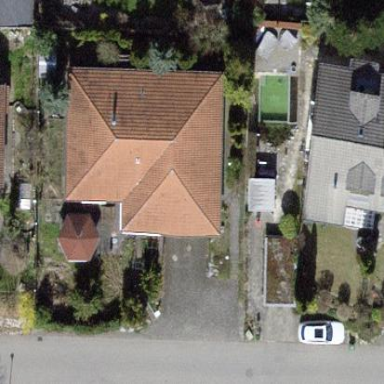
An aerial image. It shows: Simple and straightforward house.